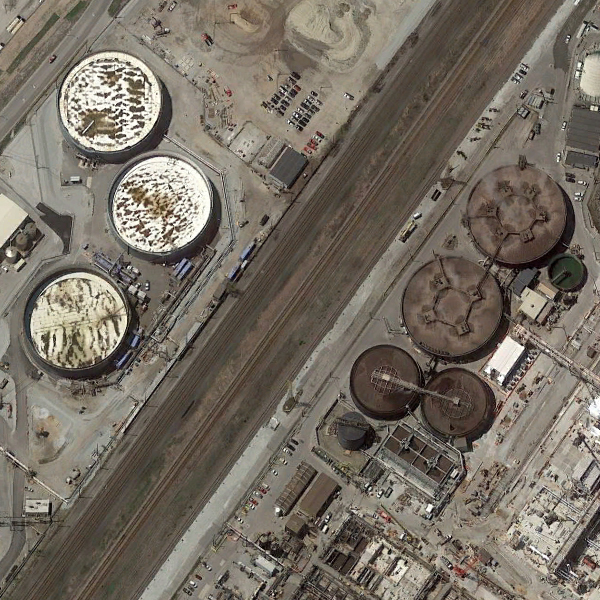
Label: StorageTanks